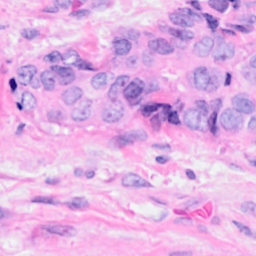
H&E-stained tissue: Breast